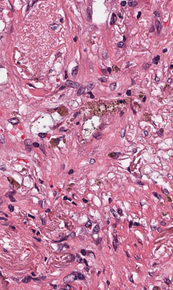
Tumor epithelial tissue: no
Tumor-associated stroma tissue: yes
Normal tissue: no